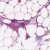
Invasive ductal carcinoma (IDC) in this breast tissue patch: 0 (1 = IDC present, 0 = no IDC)